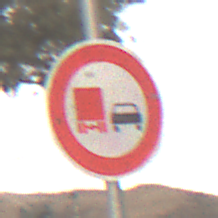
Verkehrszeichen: UeberholverbotKraftfahrzeuge
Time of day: SunriseSunset
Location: Outdoor (RoadRail)
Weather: PartlyCloudy
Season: NotSpecified
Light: Natural